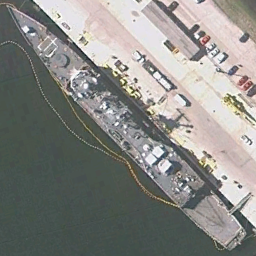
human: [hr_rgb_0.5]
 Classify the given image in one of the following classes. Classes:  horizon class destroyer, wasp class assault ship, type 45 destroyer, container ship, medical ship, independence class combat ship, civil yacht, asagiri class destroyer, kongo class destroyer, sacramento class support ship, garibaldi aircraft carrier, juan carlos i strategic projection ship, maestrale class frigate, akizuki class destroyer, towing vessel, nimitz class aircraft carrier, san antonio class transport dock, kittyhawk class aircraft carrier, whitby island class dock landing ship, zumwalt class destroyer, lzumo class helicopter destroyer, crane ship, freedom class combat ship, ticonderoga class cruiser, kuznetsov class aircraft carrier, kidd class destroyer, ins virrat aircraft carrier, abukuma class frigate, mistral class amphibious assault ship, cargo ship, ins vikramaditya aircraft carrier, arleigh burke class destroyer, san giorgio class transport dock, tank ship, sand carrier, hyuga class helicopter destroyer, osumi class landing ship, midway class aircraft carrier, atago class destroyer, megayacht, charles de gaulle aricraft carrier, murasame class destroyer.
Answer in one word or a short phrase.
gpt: Ticonderoga class cruiser